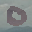
Label: 0